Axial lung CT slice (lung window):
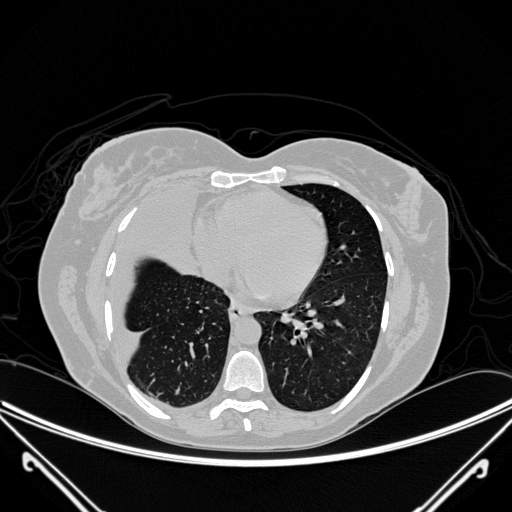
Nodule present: no